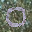
Label: 0